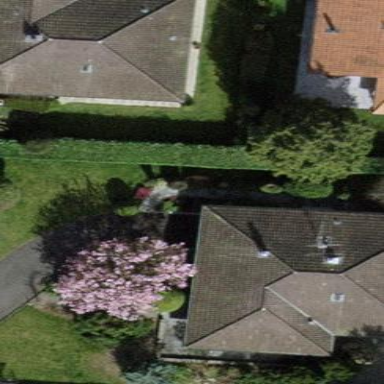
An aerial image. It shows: Garden enclosed by fence.